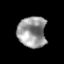
Tissue: prostate
Cell type: T cells
Senescence score: 0.2792
Nuclear area (px): 869
Mean DAPI intensity: 151.918